Field crop: maize
Growth stage: 2
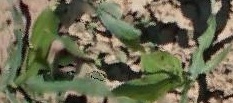
Species: maize